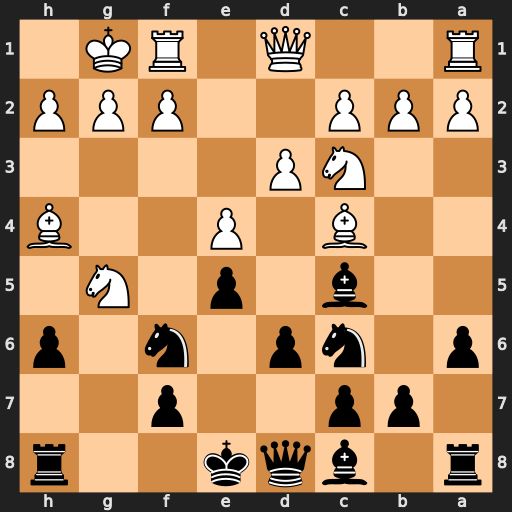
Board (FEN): r1bqk2r/1pp2p2/p1np1n1p/2b1p1N1/2B1P2B/2NP4/PPP2PPP/R2Q1RK1
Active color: b
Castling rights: kq
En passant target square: -
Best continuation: hxg5 Bxg5 Rg8